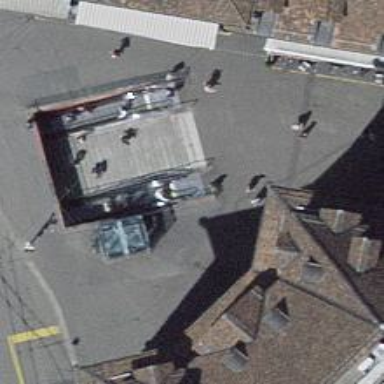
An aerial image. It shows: Entrance to train station.